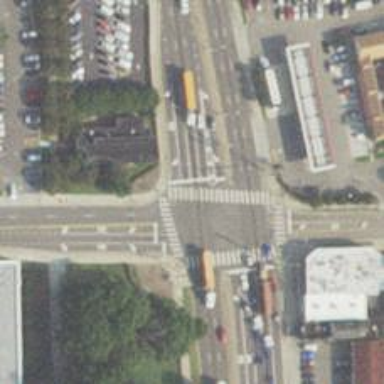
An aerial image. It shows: Pedestrian crossing with zebra markings on the footway.